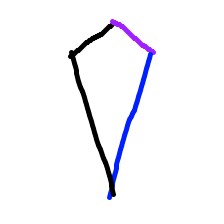
Shape: kite